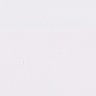
Metastatic tissue present: no